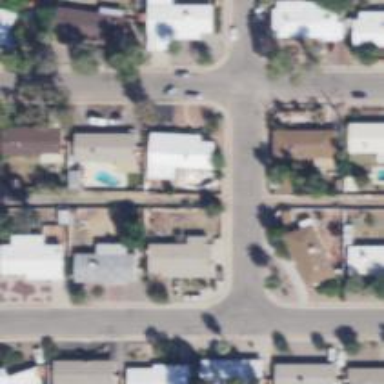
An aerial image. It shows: Alley classified as service road.